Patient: sex F, age 26
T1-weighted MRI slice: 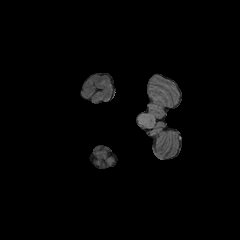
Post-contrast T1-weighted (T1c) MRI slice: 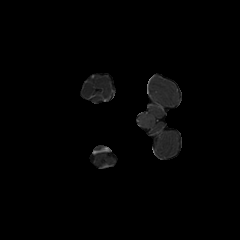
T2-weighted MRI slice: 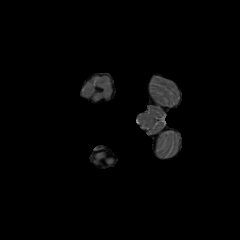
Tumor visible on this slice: no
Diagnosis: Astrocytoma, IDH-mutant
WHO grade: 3